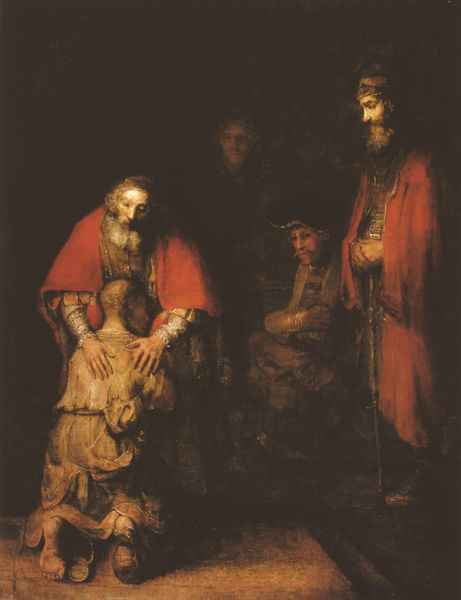
Titel: Die Heimkehr des verlorenen Sohnes
Künstler: Rembrandt
Standort: Leningrad
Institution: Musée de l'Ermitage
Schlagwörter: dunkel, fuß, gemälde, hand, kopf, mann, rubens, schatten, umhang, weiß, frauen, gelb, menschen, sitzen, braun, brust, frau, frisur, frisuren, haar, hell, hintergrund, holz, hut, hüte, kopfbedeckungen, köpfe, licht, männer, nase, ohr, raum, rücken, schmuck, schwarz, szene, zimmer, gürtel, rot, tuch, beige, malerei, alt, bart, bärte, gesichter, kappe, kappen, mütze, mützen, alte, arm, arme, augen, barock, bibel, bärtig, falten, gesicht, mensch, rembrandt, stehen, stirnband, bild, fünf, herr, hände, innenraum, niederlande, öl, kirche, boden, auge, gewand, haare, kutte, mantel, reich, stehend, stoff, stoffe, kind, personen, vater, person, ohren, renaissance, genre, kinder, stock, kopfbedeckung, bein, füße, umarmung, stab, beleuchtung, figuren, romantik, ölgemälde, bischof, kaiser, könig, papst, falte, nasen, glatze, stufen, knie, foto, fotografie, umarmen, vier, barfuss, ärmlich, greis, knabe, lumpen, religion, schwert, knien, waffe, mäntel, helm, herrscher, beten, gebet, schuh, ritter, fürst, trost, diffus, jesus, sohle, manierismus, knieend, kniend, klerus, knieen, pastor, priester, religiös, segen, segnen, segnung, mönch, bettler, heiliger, umhänge, lichtquelle, männder, heilige, chiaroscuro, greisin, gütig, armut, verloren, bitte, almosen, erbarmen, aufnahme, sohn, greise, purpur, kniefall, beichte, handauflegen, betteln, pater, trösten, rückkehr, martin, barmherzig, barmherzigkeit, hanf, barfüßig, vergebung, gnade, kniet, würdenträger, busse, caravaggio, armer, knieender, paulus, bischoff, fußsohle, kniender, pest, verlorener sohn, verlorene sohn, sitten, büßer, armer mann, obdachloser, beteln, rijn, lichtlichtlicht, auf schulter, begnadigung, caravaggistisch, harmenszens, lichtfall, verlorener s, wixxxxxxxxxxxaaaaaaa, ^^^, bittender, carravagio, chiaroskuro